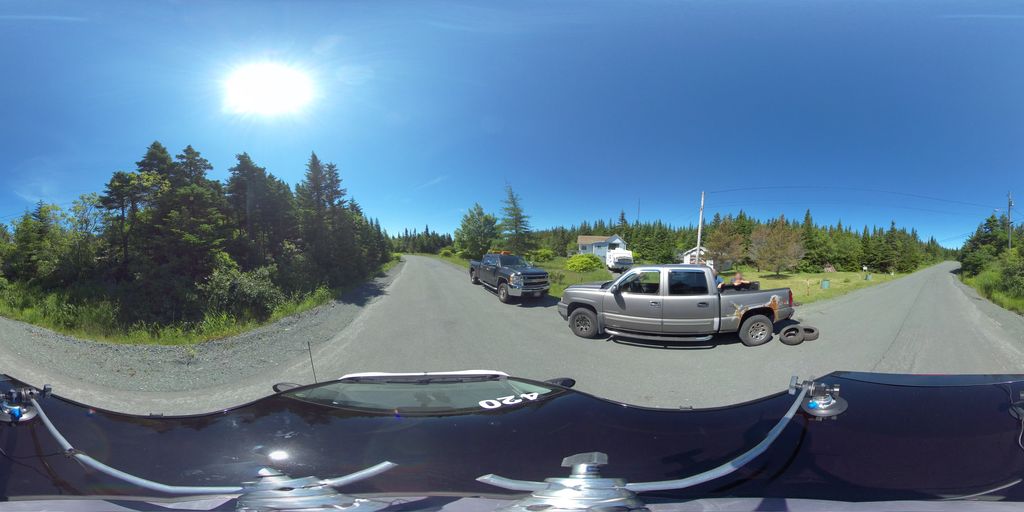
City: st_johns